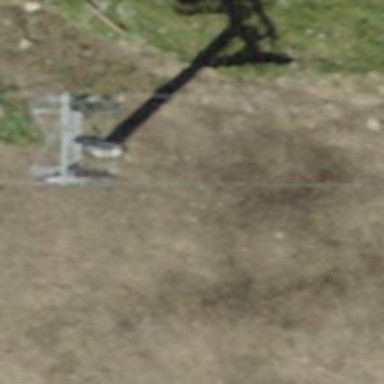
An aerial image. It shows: Pylon for aerialway.